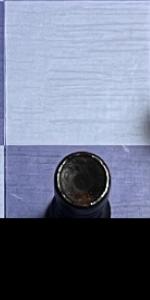
Label: Rook_Black